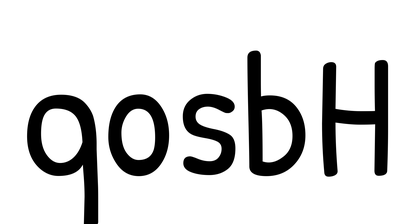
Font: PatrickHand-Regular